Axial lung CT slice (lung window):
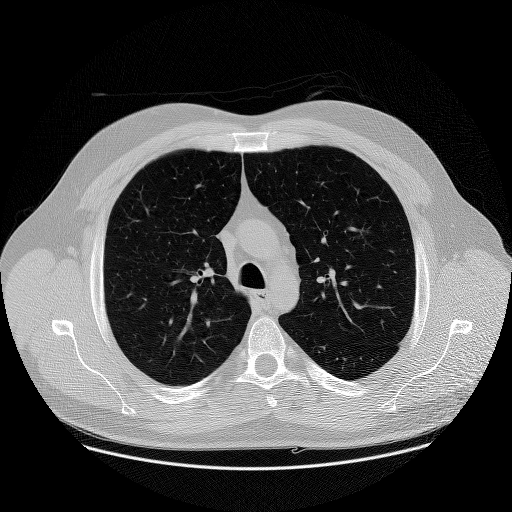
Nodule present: no